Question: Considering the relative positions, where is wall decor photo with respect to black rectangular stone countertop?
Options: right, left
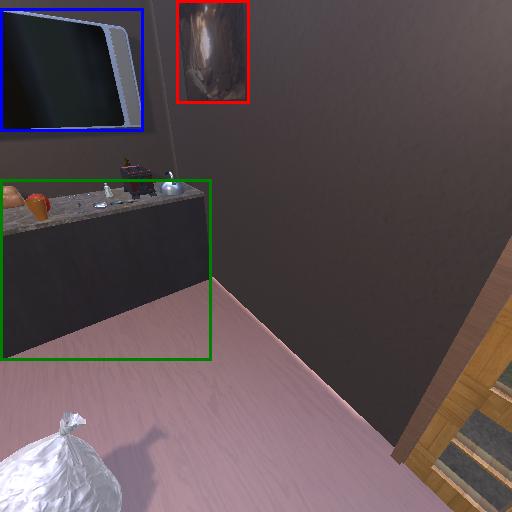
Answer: right